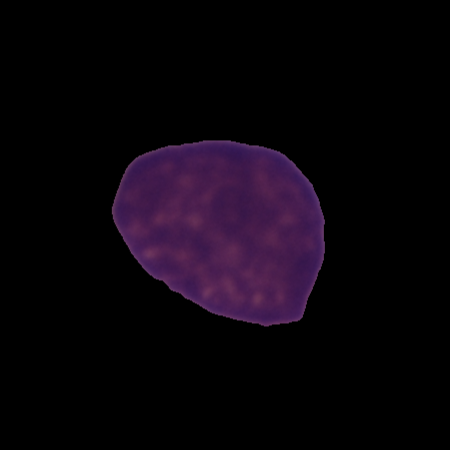
Label: cancer